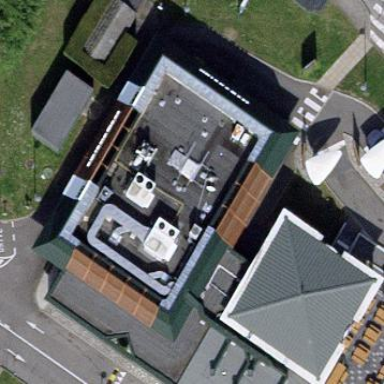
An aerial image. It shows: Fast food restaurant in building.